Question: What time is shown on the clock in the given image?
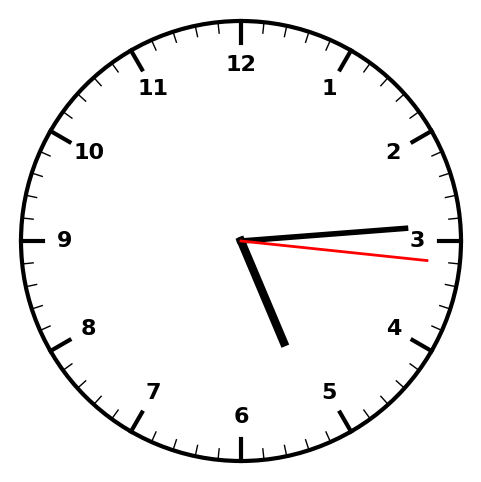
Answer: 05:14:16